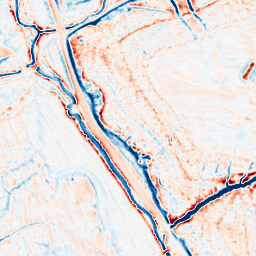
Category: multiscale
Decomposition family: dog_multiscale
Decomposition parameters: sigma_ratio: 1.4
n_scales: 5
base_sigma: 0.5
Upsampling method: sinc_hamming
Upsampling parameters: scale: 4
kernel_size: 8
Upsampling scale: 4